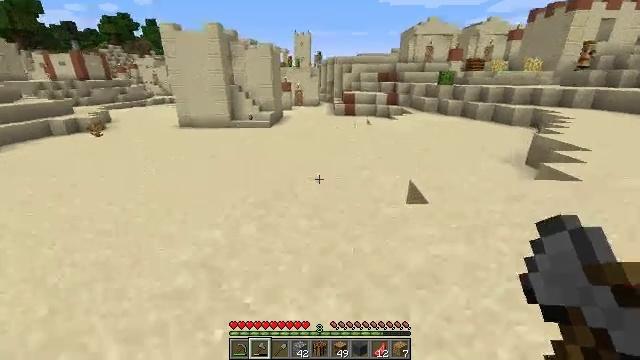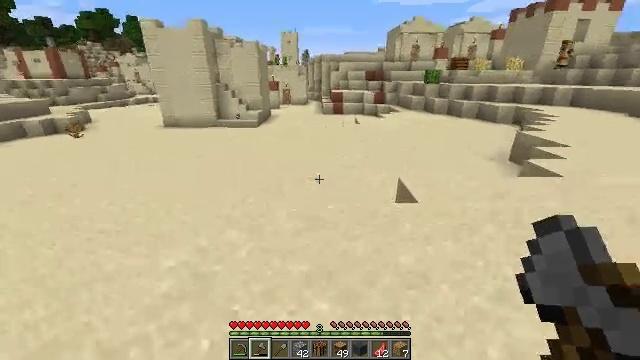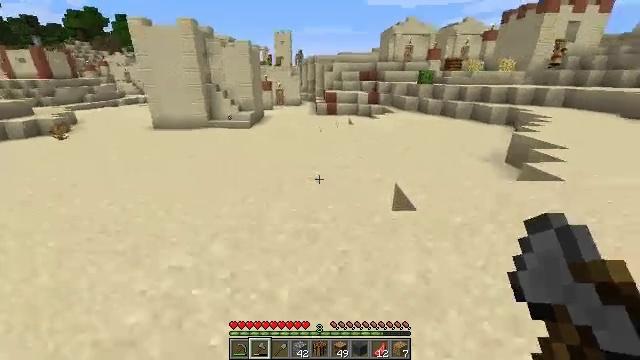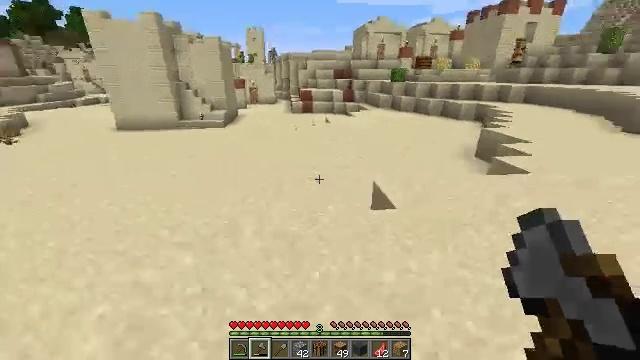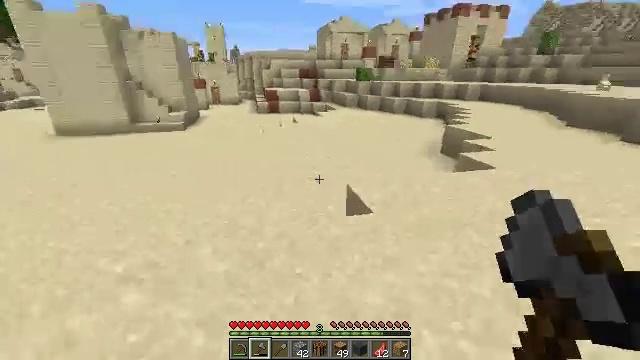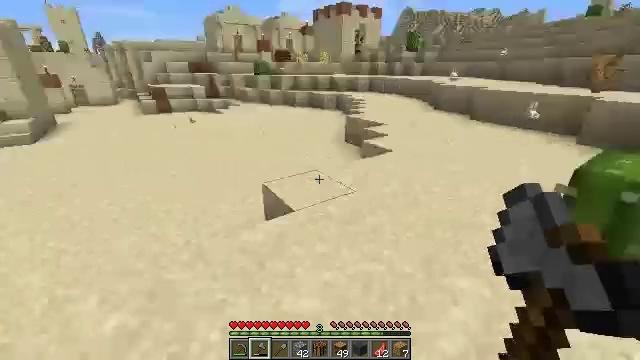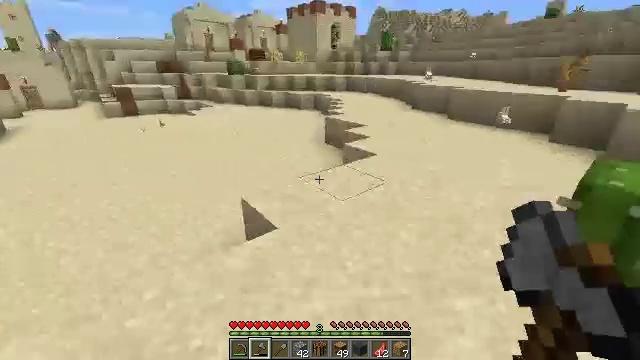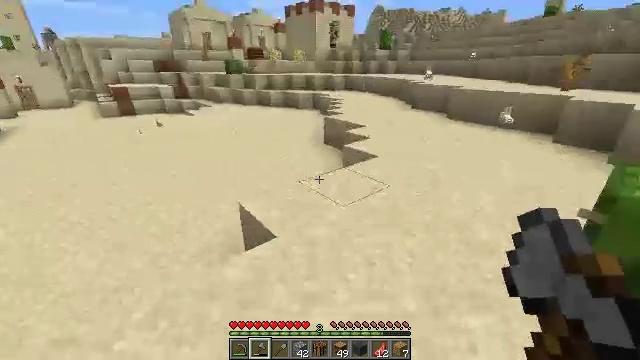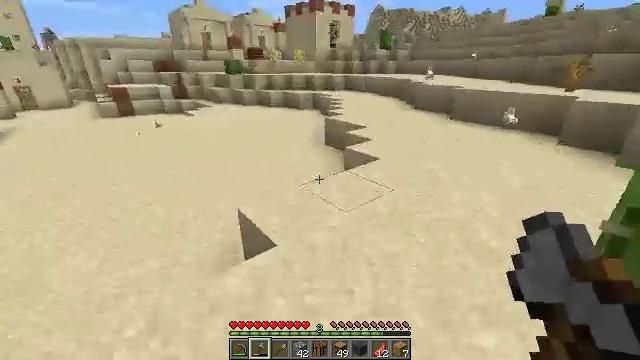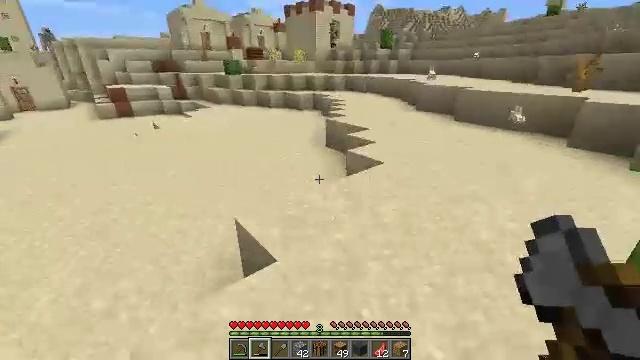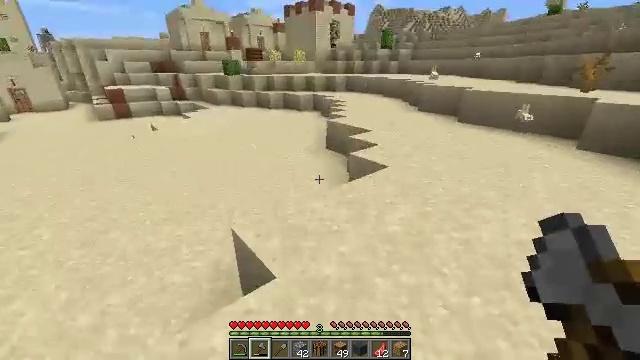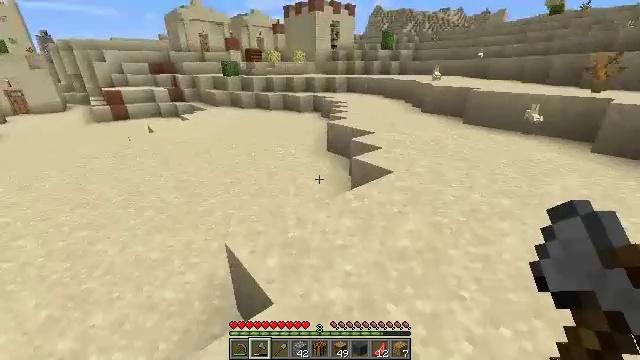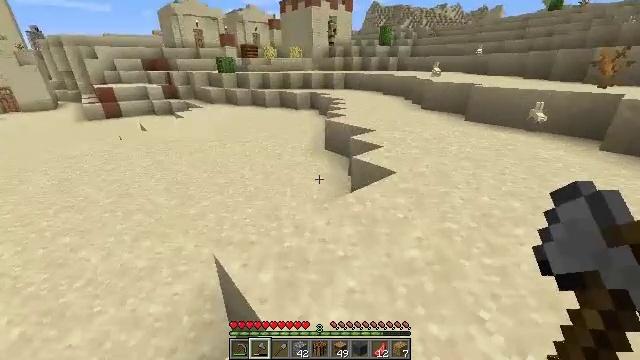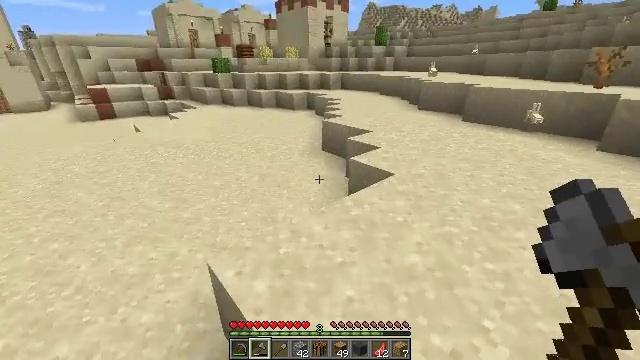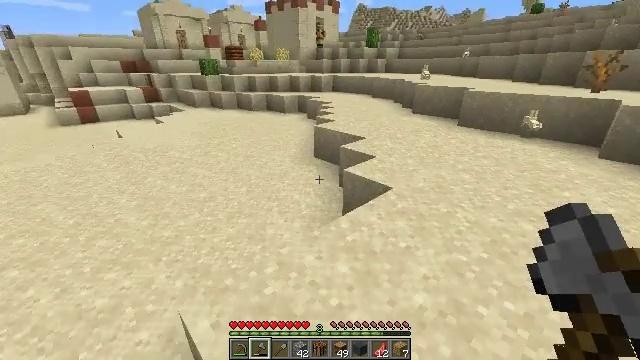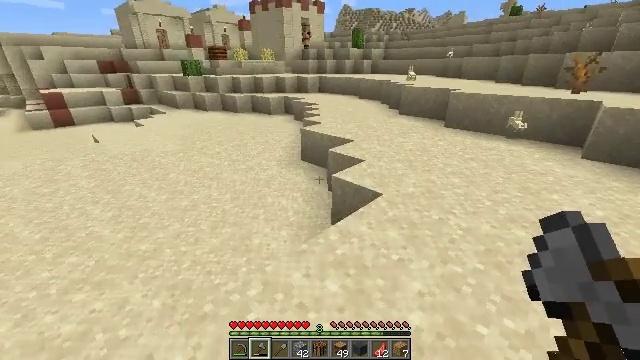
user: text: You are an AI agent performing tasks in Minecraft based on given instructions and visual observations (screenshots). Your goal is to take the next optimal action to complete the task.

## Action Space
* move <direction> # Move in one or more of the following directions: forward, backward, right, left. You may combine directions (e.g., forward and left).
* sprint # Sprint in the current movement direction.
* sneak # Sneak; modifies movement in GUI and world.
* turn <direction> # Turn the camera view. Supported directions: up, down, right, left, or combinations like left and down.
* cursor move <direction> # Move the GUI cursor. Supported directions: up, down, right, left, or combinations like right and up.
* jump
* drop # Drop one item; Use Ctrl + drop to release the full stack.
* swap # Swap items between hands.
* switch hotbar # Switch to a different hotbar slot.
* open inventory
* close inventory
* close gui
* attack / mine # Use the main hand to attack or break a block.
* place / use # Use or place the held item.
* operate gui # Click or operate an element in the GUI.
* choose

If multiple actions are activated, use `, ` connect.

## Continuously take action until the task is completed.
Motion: motion action
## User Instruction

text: Hunt animals.
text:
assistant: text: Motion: move forward, turn right
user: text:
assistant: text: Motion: move forward, turn right
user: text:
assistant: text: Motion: move forward, turn right
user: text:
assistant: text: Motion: move forward, turn right
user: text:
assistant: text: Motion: move forward, turn right
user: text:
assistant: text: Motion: move forward, turn right
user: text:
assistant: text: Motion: move forward
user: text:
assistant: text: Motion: move forward
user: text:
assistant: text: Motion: move forward
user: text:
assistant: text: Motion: move forward
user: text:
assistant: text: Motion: move forward
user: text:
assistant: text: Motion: move forward
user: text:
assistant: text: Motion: move forward
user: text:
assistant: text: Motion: move forward, turn right
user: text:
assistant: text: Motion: move forward, turn right
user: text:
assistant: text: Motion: move forward, turn right
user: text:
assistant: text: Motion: move forward
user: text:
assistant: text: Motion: move forward
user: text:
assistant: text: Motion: move forward, turn right
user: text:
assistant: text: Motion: move forward, turn right
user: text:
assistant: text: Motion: move forward, turn right
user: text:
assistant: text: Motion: move forward
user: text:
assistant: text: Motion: move forward
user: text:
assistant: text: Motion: move forward
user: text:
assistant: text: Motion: move forward
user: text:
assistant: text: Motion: move forward
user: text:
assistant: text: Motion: move forward
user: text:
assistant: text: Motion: move forward
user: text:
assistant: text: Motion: move forward
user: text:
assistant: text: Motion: move forward